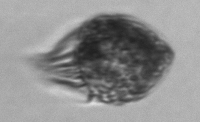
Label: Ciliophora